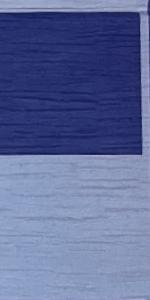
Label: Empty